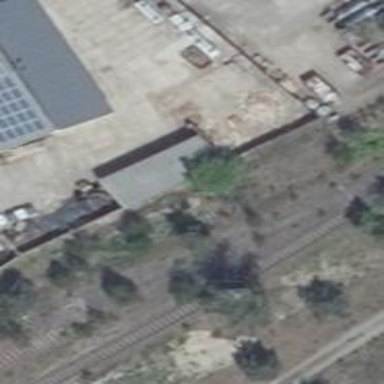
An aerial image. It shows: Disused railway yard.